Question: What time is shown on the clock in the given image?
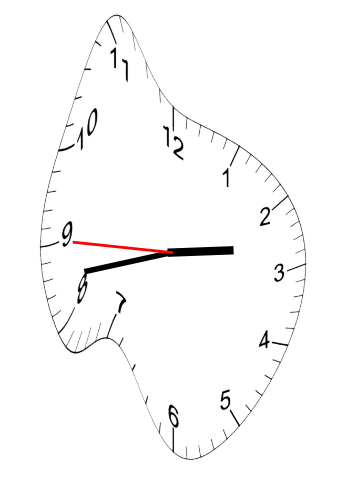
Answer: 02:42:45